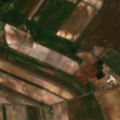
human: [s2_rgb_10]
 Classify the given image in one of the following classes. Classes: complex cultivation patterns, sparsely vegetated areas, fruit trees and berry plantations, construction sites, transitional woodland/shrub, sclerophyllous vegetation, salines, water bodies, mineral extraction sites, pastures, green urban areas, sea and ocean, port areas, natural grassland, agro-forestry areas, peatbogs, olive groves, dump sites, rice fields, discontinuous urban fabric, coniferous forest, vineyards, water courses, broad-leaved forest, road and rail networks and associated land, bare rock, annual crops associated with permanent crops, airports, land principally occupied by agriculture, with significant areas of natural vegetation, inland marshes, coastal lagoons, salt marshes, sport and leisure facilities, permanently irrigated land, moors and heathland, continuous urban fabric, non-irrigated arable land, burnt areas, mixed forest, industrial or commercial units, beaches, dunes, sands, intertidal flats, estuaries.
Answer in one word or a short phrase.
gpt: continuous urban fabric